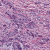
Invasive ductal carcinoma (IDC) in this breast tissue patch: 1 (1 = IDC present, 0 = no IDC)